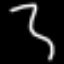
Label: squiggle